Question: How can we get the bootstrap progress bar to span the full width between the two badges?

I tried this, but it didn't solve the problem:
'''
.progress {
margin-bottom: 0px;
width: 70%;
}
'''
The index:
'''
<tr>
<td>
<button class="btn btn-primary" type="button">
Level <span class="badge"><%= challenged.current_level %></span>
</button>
</td>
<td>
<div class="progress">
<div class="progress-bar" role="progressbar" aria-valuenow="10" aria-valuemin="0" aria-valuemax="10" style="width: 60%;">
<%= challenged.current_level %>
</div>
</div>
</td>
<td>
<button class="btn btn-primary" type="button">
Strike <span class="badge"><%= [params[:missed]].flatten.length %></span>
</button>
</td>
</tr>
'''
## EDIT
'''
<table>
<% @habits.each do |challenged| %>
<tbody>
<tr>
<td>
Level <span class="badge"><%= challenged.current_level %></span>
</td>
<td>
<div class="progress">
<div class="progress-bar" role="progressbar" aria-valuenow="10" aria-valuemin="0" aria-valuemax="10" style="width: 60%;">
<%= challenged.current_level %>
</div>
</div>
</td>
<td>
Strike <span class="badge"><%= [params[:missed]].flatten.length %></span>
</td>
</tr>
<tr>
<td><span class="label label-primary">AFTER I</span> <%= challenged.trigger %>,
<span class="label label-primary">I WILL</span>
<%= raw challenged.tag_list.map { |t| link_to t.titleize, tag_path(t), class: 'label label-info' }.join(' ') %>
<span class="label label-primary">UNTIL</span> <%= challenged.target %>
<span class="label label-primary">SO I CAN</span> <%= challenged.reward %>
<span class="label label-primary"><%= challenged.committed.map { |d| d.titleize[0,3] }.join ', ' %></span></td>
</tr>
</tbody>
<% end %>
</table>
'''
I tried such things as removing td's adding td's, changing div's so I think I narrowed it down to having to override something in the progress bar default code.
Thank you for your time!
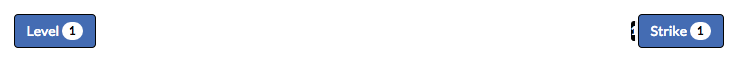
Answer: Try adding 'width: 100%;' to the middle cell:
'''
<table class="table">
<tbody>
<tr>
<td>Level <span class="badge">1</span></td>
<td class="stretch vam">
<div class="progress m0">
<div class="progress-bar" role="progressbar" aria-valuenow="10" aria-valuemin="0" aria-valuemax="10" style="width: 60%;">text</div>
</div>
</td>
<td>Strike <span class="badge">1</span></td>
</tr>
<tr>
<td colspan="3">
<span class="label label-primary">Label</span> more text
<span class="label label-primary">Label</span> more text
<span class="label label-primary">Label</span> more text
<span class="label label-primary">Label</span> more text
<span class="label label-primary">Label</span> more text
</td>
</tr>
</tbody>
</table>
'''
'''
td.stretch {
width: 100%;
}
'''
<URL>